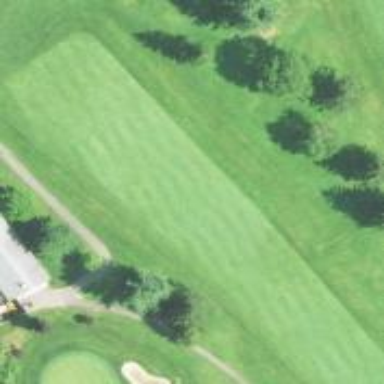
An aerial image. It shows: View of golf hole.